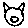
Label: cat